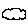
Label: cloud